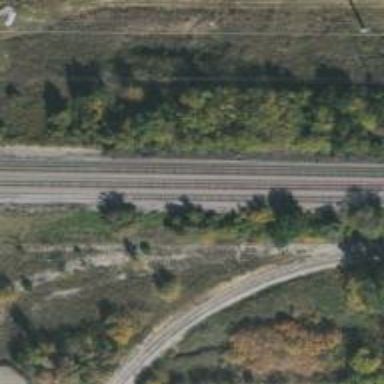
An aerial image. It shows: Abandoned spur railway.